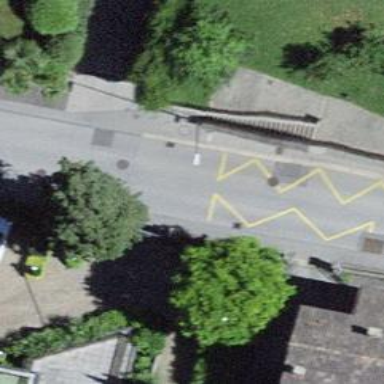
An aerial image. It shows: Bus stop with platform for public transport.